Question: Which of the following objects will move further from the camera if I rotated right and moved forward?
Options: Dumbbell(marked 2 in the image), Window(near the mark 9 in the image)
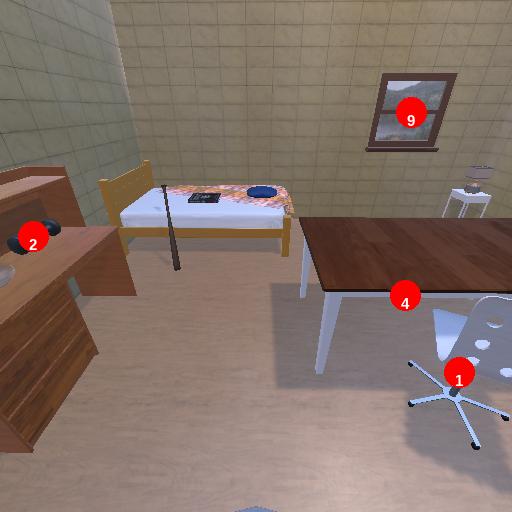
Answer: Dumbbell(marked 2 in the image)